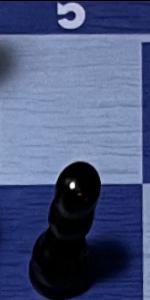
Label: Pawn_Black